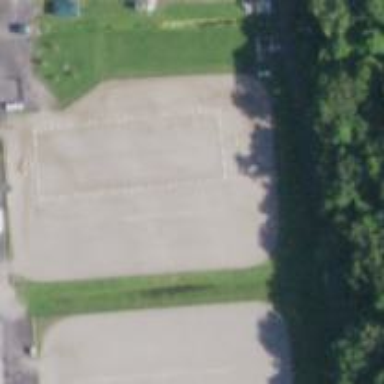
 perfect for horse riding and other equestrian activities."